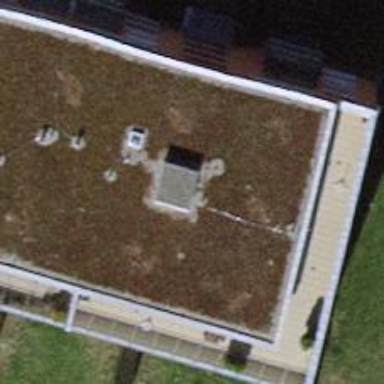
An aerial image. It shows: Terrace building.